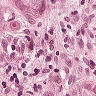
Metastatic tissue present: yes